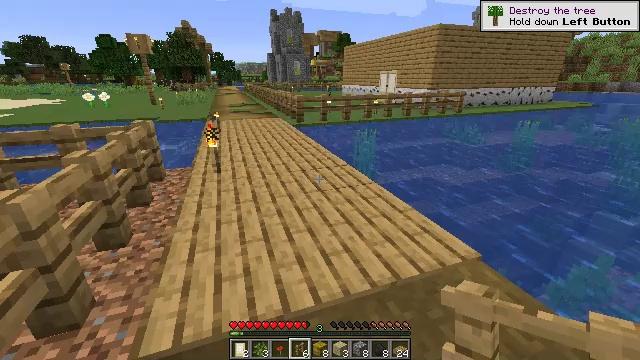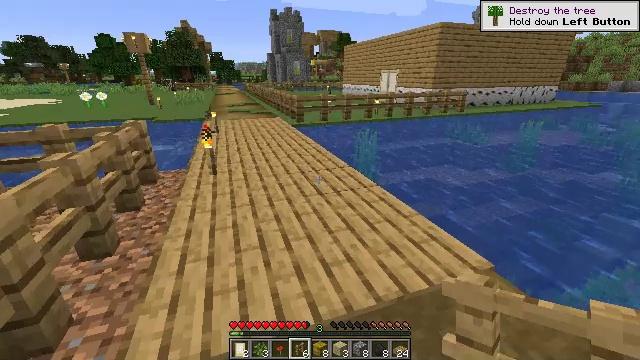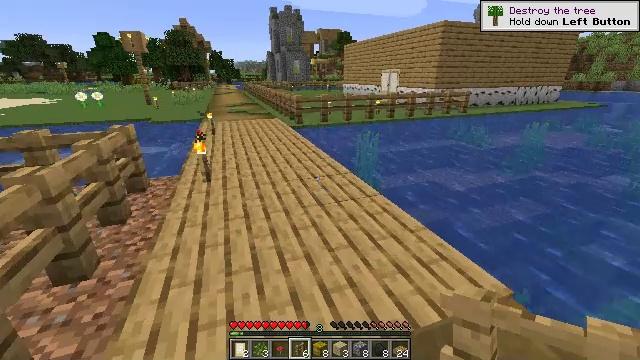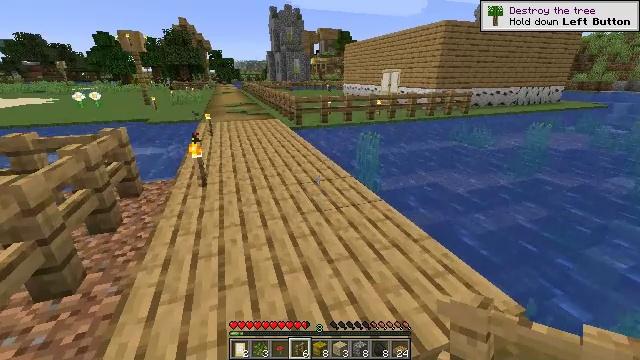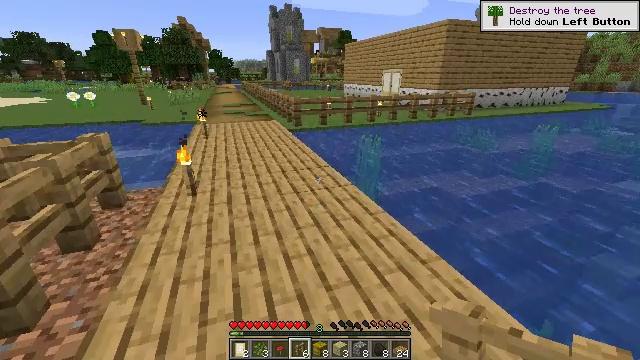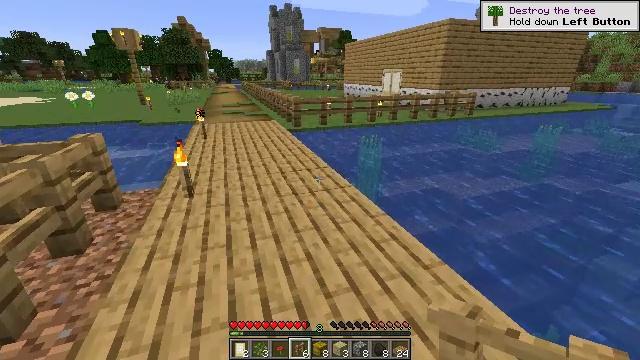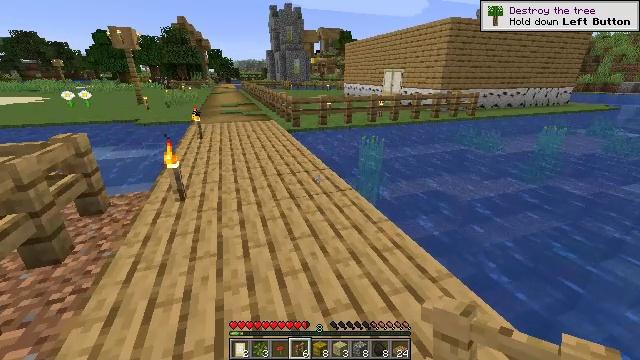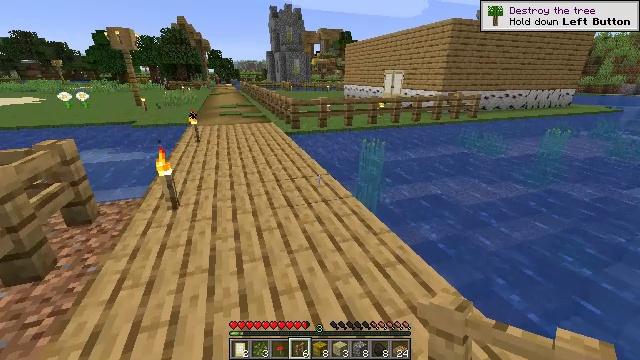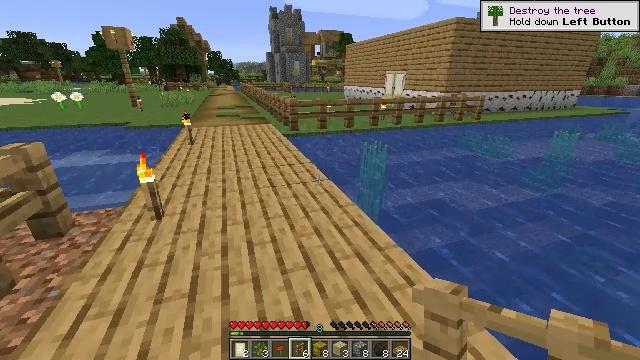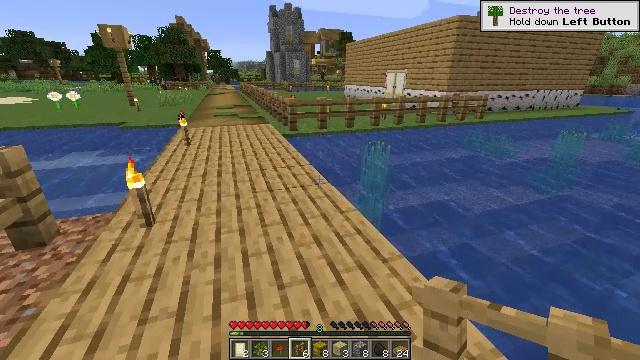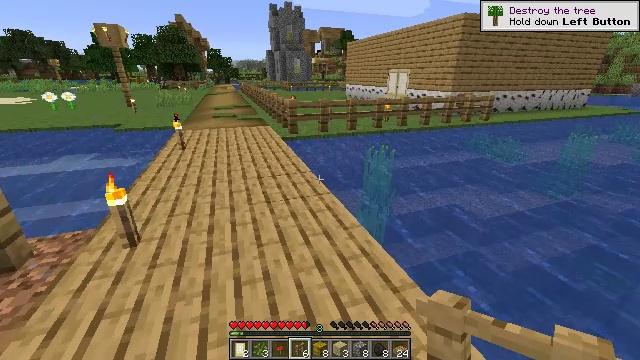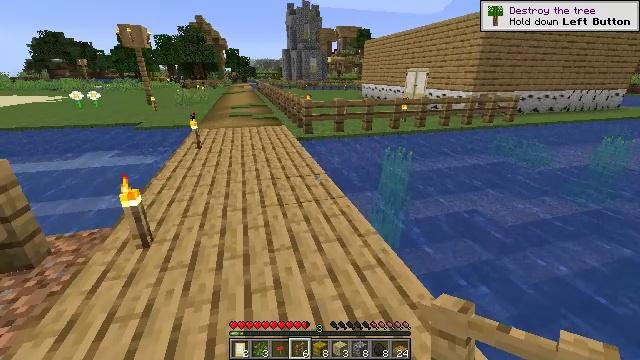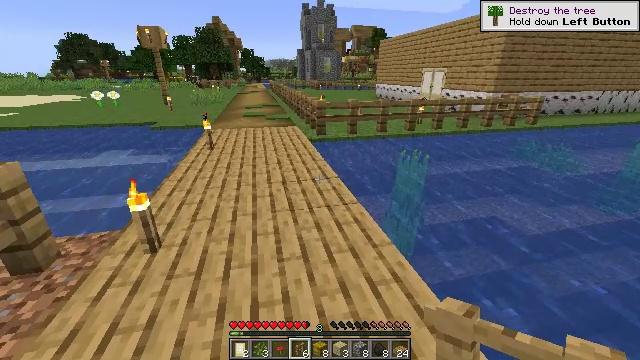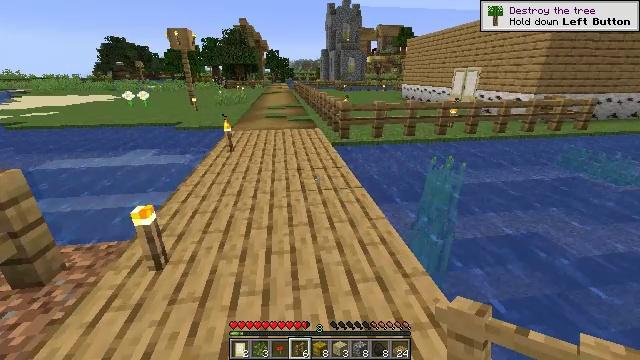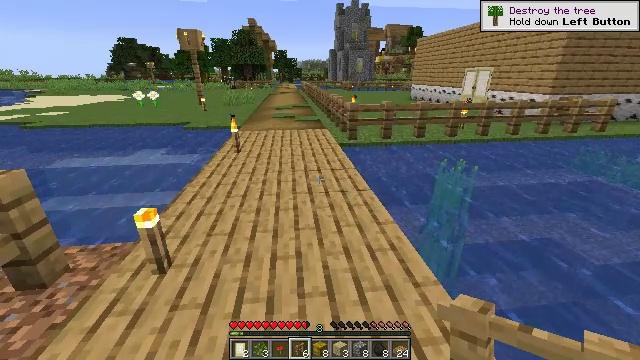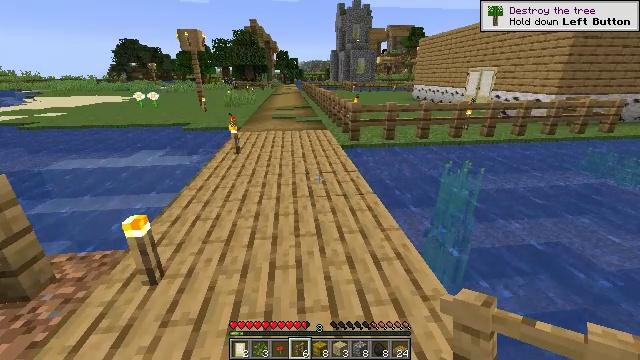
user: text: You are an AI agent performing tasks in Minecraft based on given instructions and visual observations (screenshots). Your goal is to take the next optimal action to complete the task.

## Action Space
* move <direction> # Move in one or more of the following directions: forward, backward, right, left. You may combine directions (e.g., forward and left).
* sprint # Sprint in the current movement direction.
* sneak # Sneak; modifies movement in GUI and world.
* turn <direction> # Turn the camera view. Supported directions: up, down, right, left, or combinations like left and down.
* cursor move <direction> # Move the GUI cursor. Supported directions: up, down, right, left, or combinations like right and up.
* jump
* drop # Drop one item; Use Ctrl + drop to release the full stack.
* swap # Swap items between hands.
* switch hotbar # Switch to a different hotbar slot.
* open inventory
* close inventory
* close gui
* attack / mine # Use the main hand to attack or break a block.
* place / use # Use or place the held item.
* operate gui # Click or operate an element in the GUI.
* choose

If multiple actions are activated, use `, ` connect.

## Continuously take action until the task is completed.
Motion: motion action
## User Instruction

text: Craft a birch fence gate.
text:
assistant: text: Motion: move forward
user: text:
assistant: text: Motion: move forward
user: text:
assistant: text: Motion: move forward
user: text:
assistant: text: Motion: move forward
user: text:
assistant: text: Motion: move forward
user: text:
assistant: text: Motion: move forward
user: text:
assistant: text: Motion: move forward
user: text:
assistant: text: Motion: move forward
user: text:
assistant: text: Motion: move forward
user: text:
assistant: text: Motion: move forward
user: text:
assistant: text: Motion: move forward, turn left
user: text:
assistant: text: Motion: move forward, turn left
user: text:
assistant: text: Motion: move forward, turn left
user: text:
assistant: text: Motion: move forward, turn left
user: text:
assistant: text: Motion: move forward
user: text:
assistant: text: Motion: move forward
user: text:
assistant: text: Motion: move forward
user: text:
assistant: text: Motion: move forward
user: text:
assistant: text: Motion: move forward
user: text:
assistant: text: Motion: move forward
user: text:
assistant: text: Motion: move forward
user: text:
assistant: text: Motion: move forward, sneak
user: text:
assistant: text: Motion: move forward, sneak
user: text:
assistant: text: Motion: move forward, sneak
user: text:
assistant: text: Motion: move forward, sneak
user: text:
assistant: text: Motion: move forward, sneak
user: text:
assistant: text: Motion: move forward, sneak
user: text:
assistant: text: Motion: move forward, sneak
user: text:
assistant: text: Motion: move forward, sneak
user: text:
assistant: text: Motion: move forward, sneak